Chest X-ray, PA view. Patient: 42 years old, sex F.
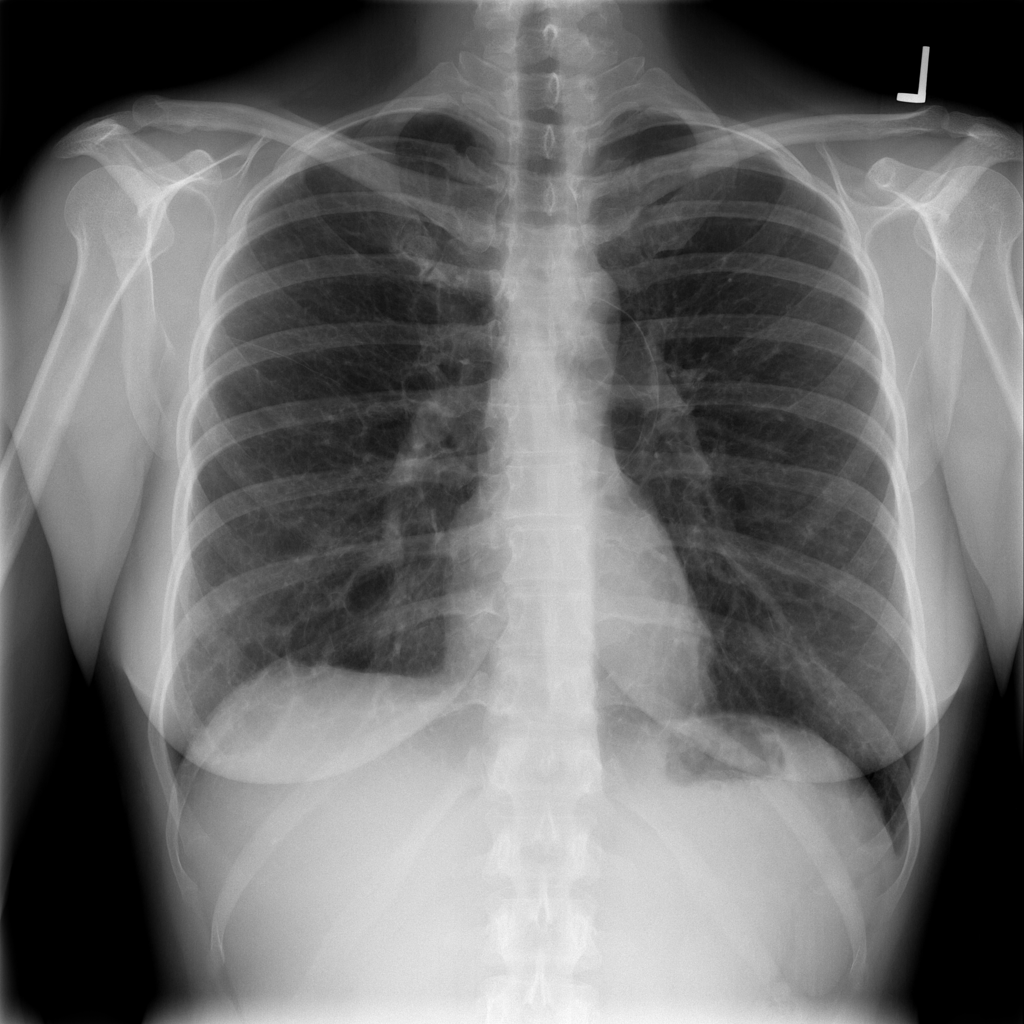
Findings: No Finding